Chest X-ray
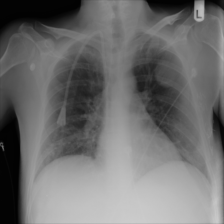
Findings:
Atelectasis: negative
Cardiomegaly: negative
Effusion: negative
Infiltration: negative
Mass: negative
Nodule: negative
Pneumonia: negative
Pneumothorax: negative
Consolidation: negative
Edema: negative
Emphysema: negative
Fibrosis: negative
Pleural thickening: negative
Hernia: negative